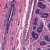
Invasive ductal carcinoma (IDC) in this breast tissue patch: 0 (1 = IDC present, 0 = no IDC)